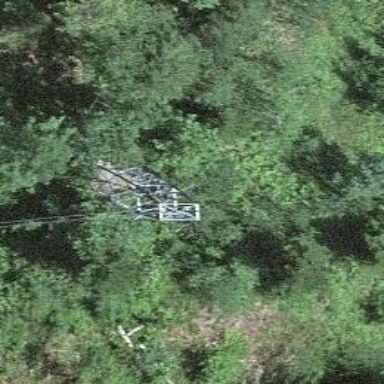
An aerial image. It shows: Pylon for aerialway.